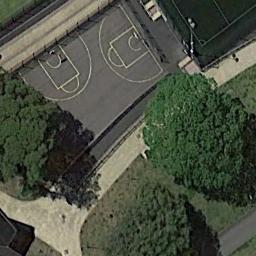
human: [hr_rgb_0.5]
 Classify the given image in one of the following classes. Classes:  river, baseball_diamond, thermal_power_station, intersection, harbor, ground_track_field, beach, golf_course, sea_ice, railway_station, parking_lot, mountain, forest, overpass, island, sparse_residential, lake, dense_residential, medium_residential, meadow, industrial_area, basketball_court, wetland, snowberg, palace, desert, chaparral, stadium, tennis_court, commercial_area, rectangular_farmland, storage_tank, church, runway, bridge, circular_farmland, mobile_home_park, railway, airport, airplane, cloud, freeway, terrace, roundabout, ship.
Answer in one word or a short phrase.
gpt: basketball_court